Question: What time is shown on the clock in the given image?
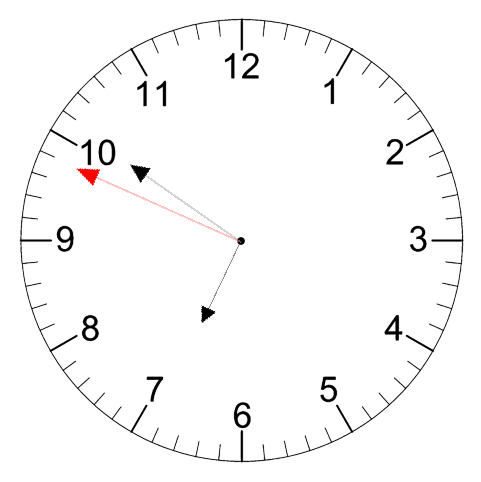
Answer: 06:50:49